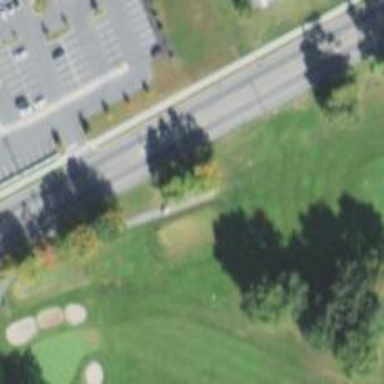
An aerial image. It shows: Golf tee.